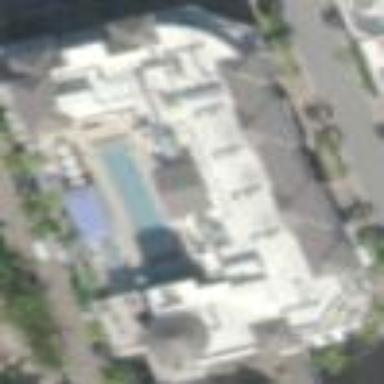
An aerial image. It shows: Hotel building.